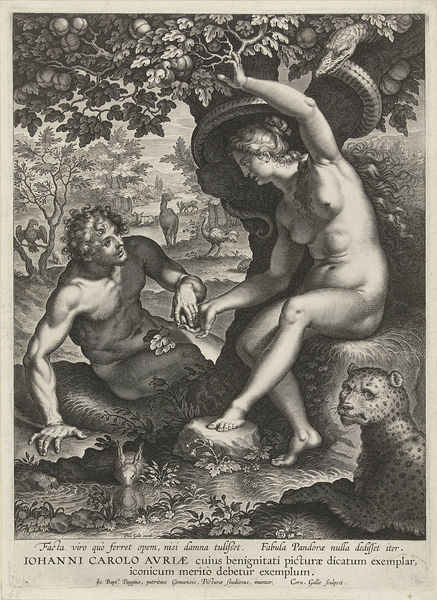
Titel: Adam en Eva
Künstler: Cornelis (I) Galle
Standort: Amsterdam
Institution: Rijksmuseum
Schlagwörter: akt, baum, nackt, zeichnung, tiere, stein, sonne, garten, hase, apfel, äpfel, schrift, strauss, adam, eva, paradies, druck, stich, text, schlange, sündenfall, eden, adam und eva, baum der erkenntnis, leopard, feigenblatt, latein